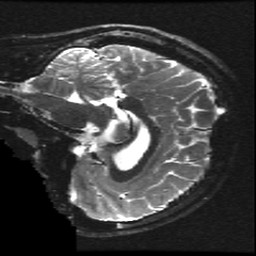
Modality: T2w
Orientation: sagittal
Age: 13
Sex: male
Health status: ill
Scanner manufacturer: ge
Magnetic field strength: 3 T
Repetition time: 7.5 s
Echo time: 0.1015 s